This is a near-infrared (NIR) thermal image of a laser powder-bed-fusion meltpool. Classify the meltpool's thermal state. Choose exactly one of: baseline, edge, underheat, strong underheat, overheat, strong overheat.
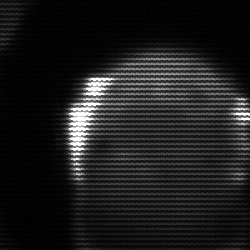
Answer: baseline